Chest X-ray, AP view. Patient: 55 years old, sex M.
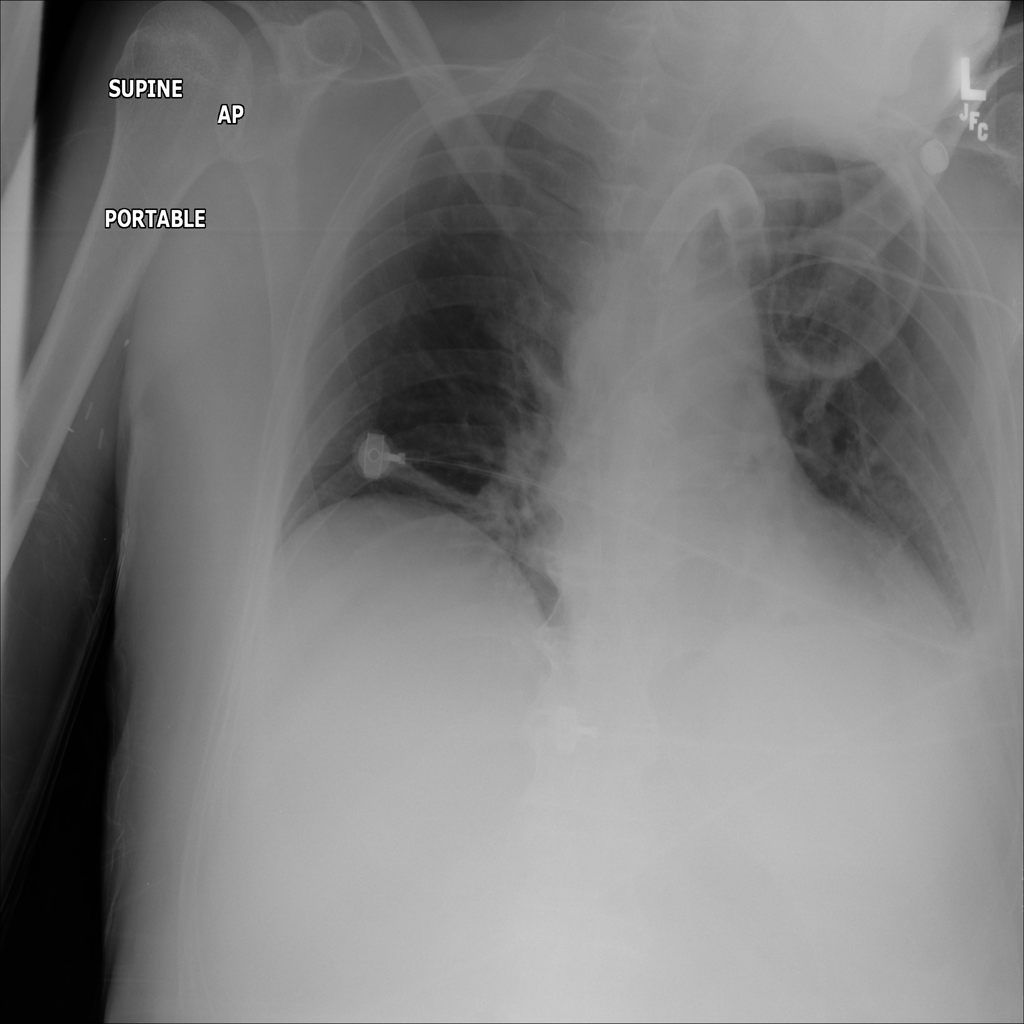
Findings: Atelectasis